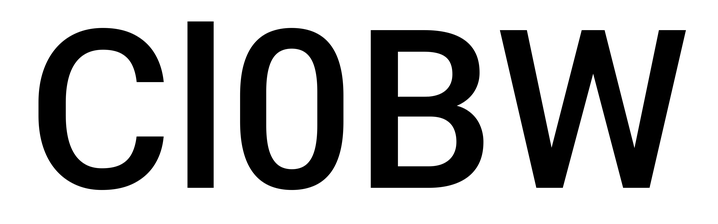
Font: Roboto_Medium